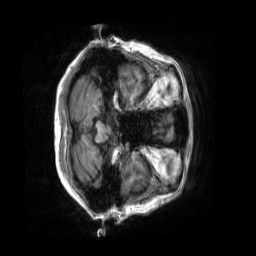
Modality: T1w
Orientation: axial
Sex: female
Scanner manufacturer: siemens
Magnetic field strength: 3 T
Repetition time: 2.3 s
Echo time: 0.00226 s